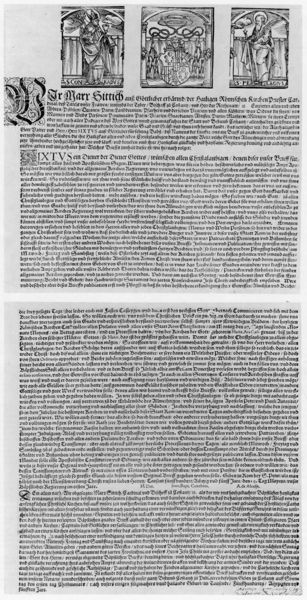
Titel: WIR MARX SITTICH auß Göttlicher erbärmd
Standort: Zürich.
Institution: Wickiana
Schlagwörter: mann, weiß, grau, männer, schwarz, zeichnung, ornament, bibel, bild, drei, engel, schrift, bilder, papier, bogen, grafik, bischof, lesen, deutsch, foto, fotografie, narr, buch, druck, initialen, stich, seite, illustration, schwarzweiß, text, zeitung, buchstabe, initiale, schriftbild, anfang, buchdruck, buchseite, rolle, wappen, gebetsbuch, heiligenschein, seiten, gotisch, jesus, mittelalter, religiös, mönch, heiliger, heilige, zeilen, ähren, heilig, stiche, buchseiten, miniatur, abdruck, fraktur, englisch, handschrift, römisch, latein, abschnitte, initial, oranment, spalte, anfangsbuchstabe, majuskel, bekanntmachung, evangeliar, süterlin, kaligraphie, paulus, minuskel, frakturschrift, illstrationen, ischwarz, w, 3 bilder text, majuske, altdeutsche lettern